Question: I'm new to web designing.
I started to designing a sample page but I have some challenges.
I have photoshop template like below image.
to convert it to HTML and CSS I fallowed these steps :
- - - - -
Please explain me.

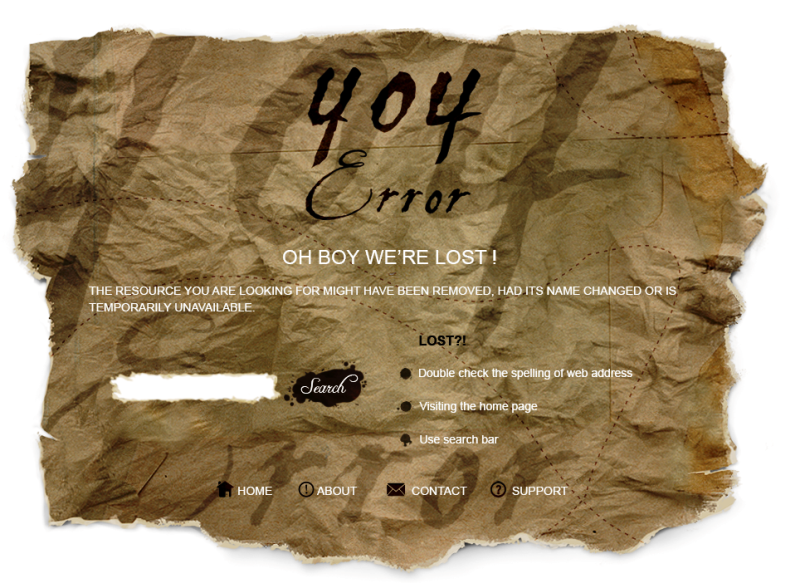
Answer: Fix the width 'width:100%' of the page div. and give '<h1>' tag for '"OH BOY WE'RE LOST!"' with specified width and margin: 0 auto;.
and '<p>' tag for remaining text that '"HE RESOURCE YOU ARE LOOKING FOR MIGHT HAVE BEEN REMOVED, HAD ITS NAME CHANGED OR TEMPORARILY UNAVAILABLE."'
'''
<div class="page">
<h1>OH BOY WE'RE LOST!</h1>
<p>HE RESOURCE YOU ARE LOOKING FOR MIGHT HAVE BEEN REMOVED, HAD ITS NAME CHANGED OR TEMPORARILY UNAVAILABLE.</p>
</div>
'''
css :
'''
.page {
position:relative;
width:100%;
height:auto;
}
.page h1 {
position:absolute;
top:0px;
left:0px;
font-size: /*your font size*/
font-family: /*your font family*/
width:100px; /*you can change the width as per your need*/
margin:0 auto;
}
.page p {
width:98%;
margin:0 auto;
}
'''